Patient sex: M
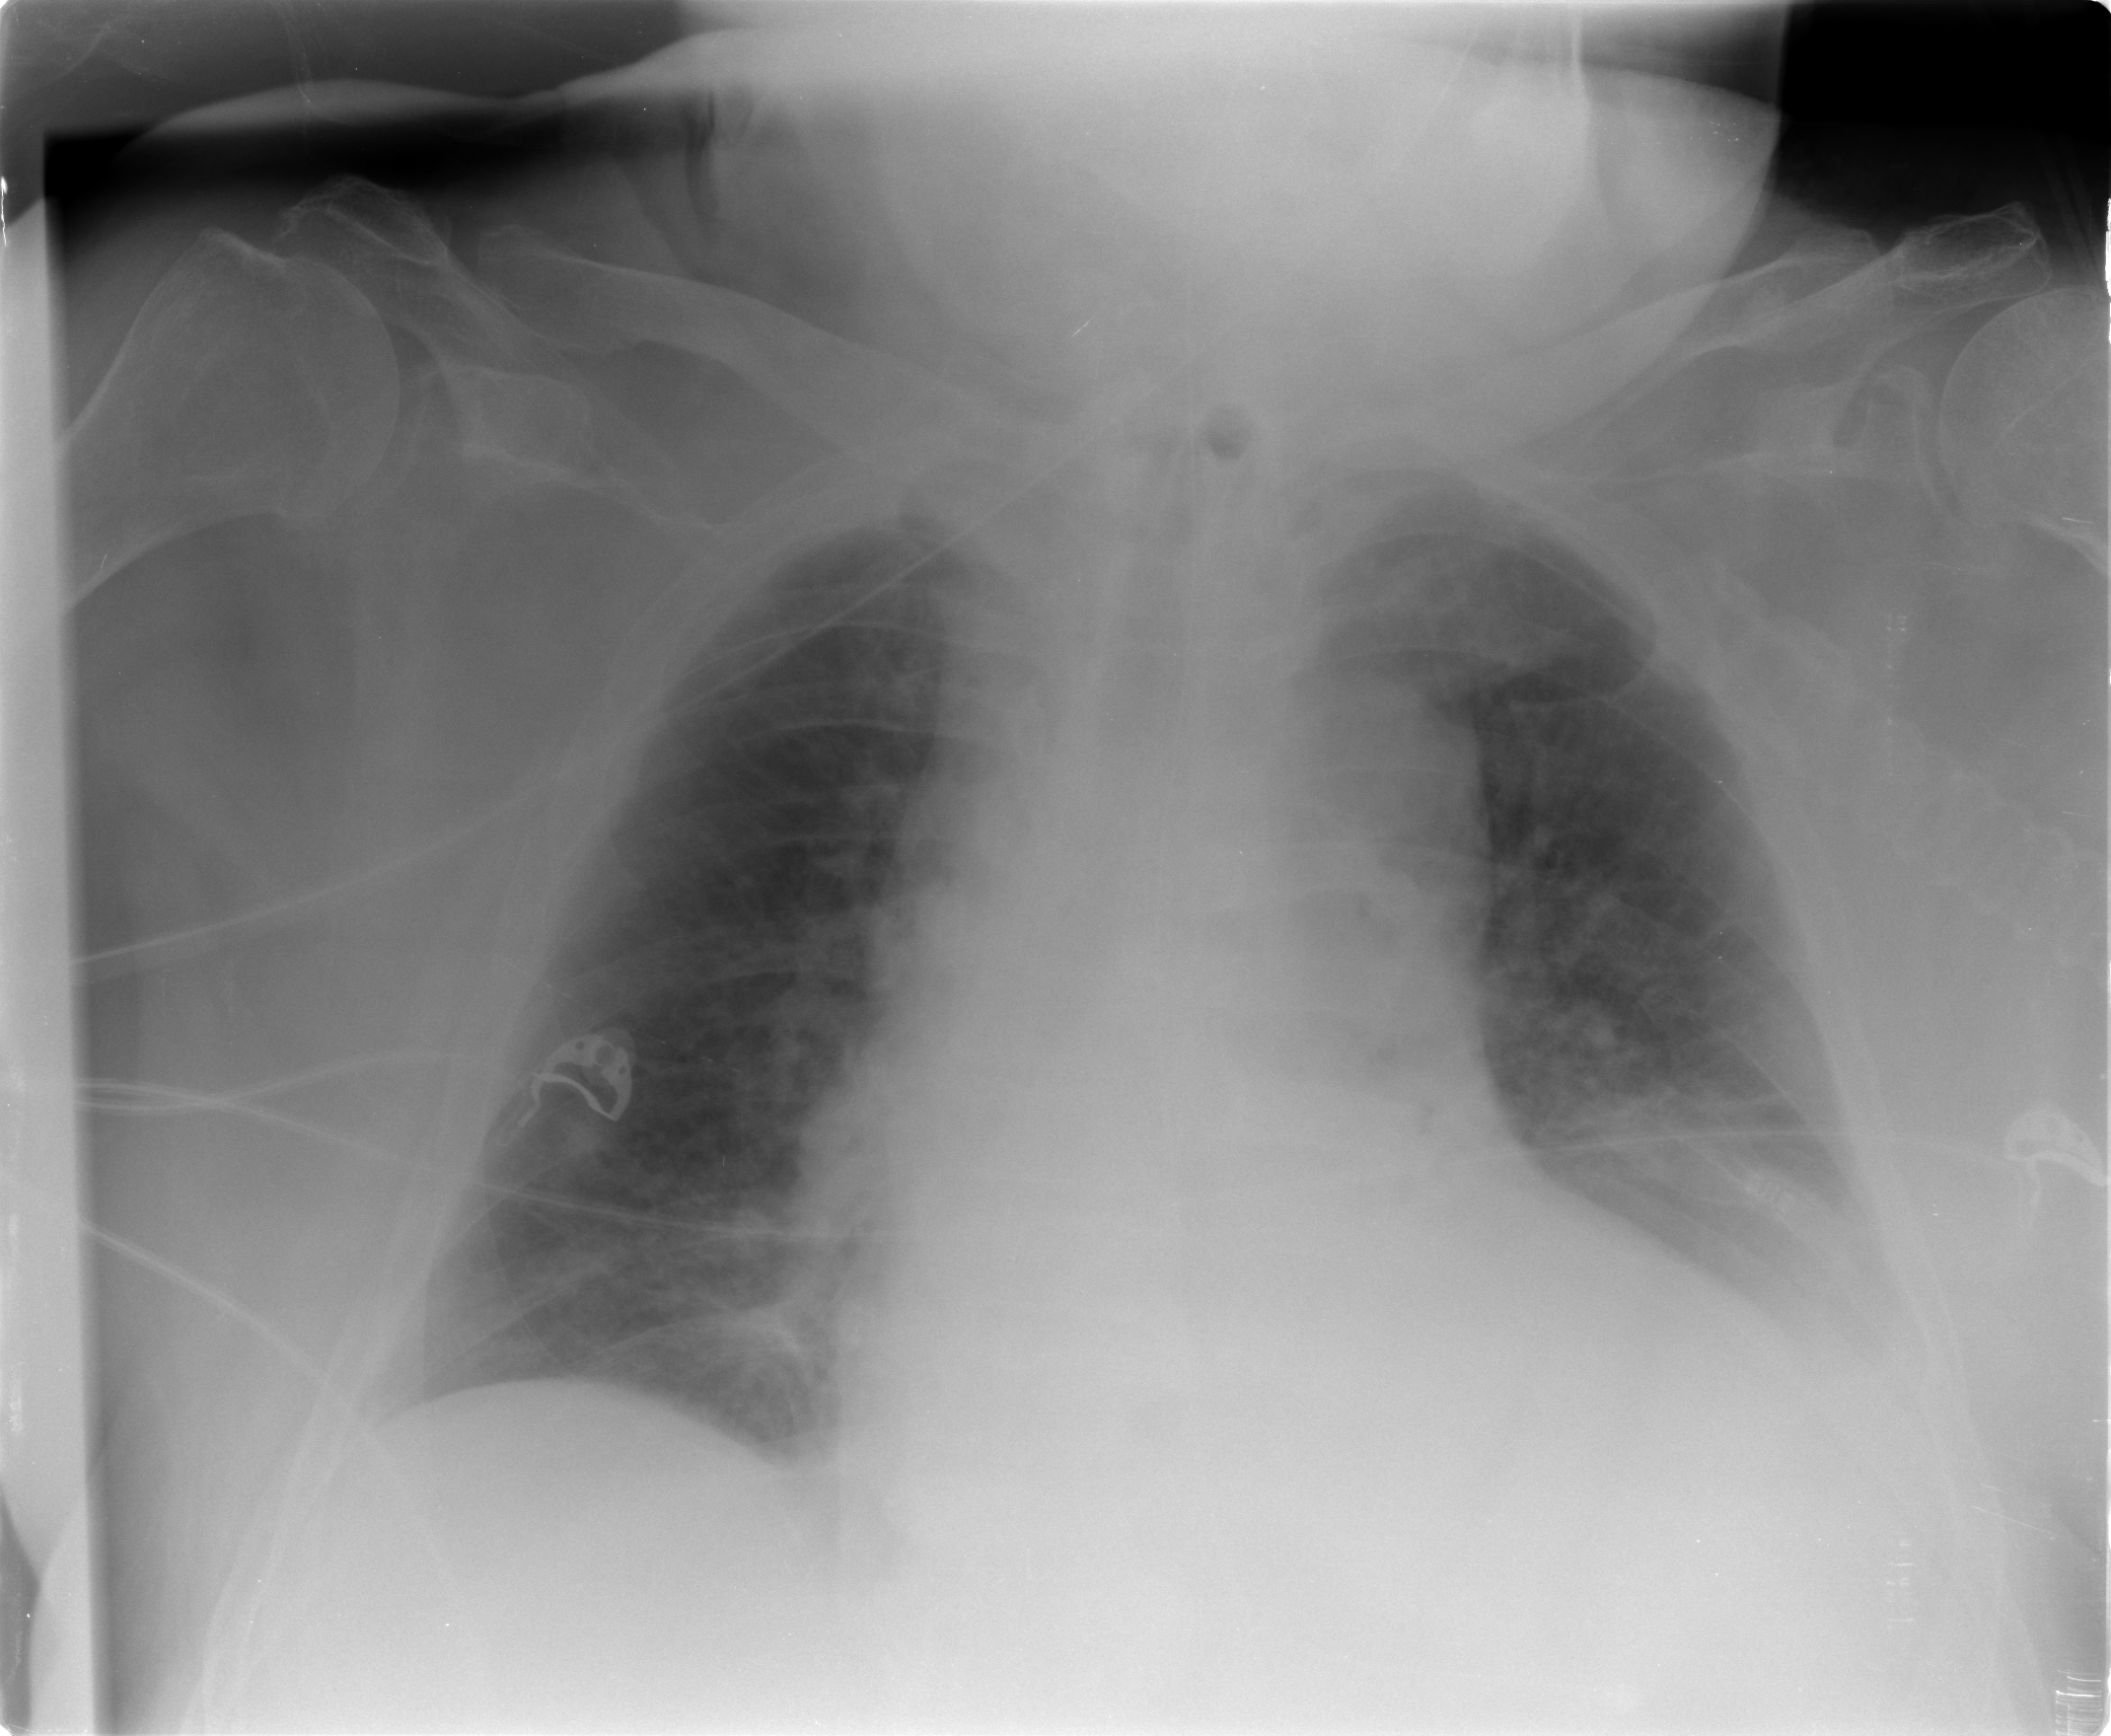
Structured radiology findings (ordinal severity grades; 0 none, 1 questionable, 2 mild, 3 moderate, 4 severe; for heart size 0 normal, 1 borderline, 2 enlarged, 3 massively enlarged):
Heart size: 2
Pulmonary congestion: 2
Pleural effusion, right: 0
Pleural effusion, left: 2
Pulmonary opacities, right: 0
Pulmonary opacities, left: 1
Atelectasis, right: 2
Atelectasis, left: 2